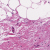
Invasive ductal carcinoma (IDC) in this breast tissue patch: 0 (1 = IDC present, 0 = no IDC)